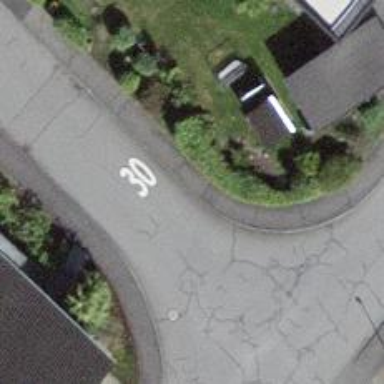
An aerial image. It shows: Sidewalk.